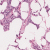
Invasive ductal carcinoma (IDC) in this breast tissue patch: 1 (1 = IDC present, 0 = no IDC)